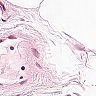
Metastatic tissue present: no